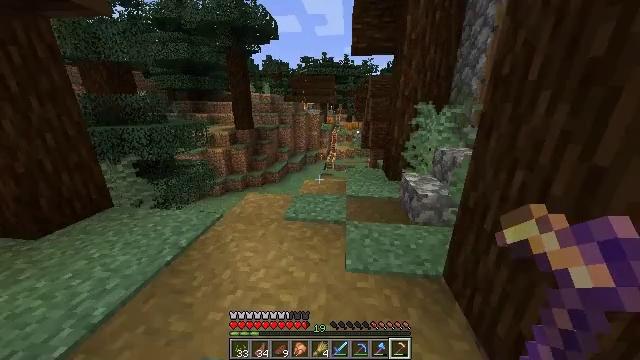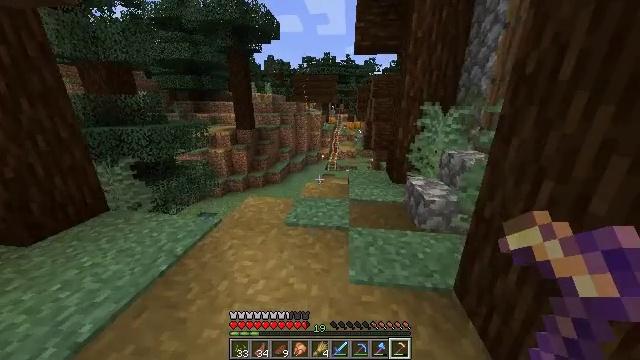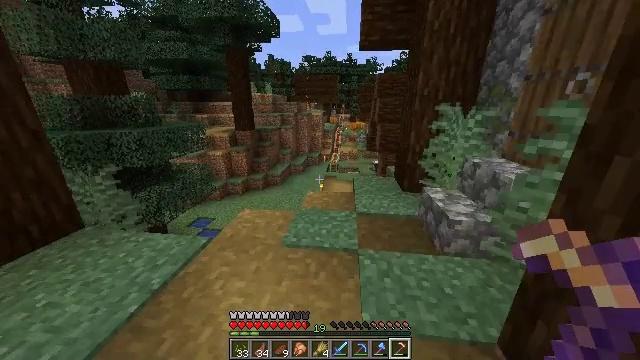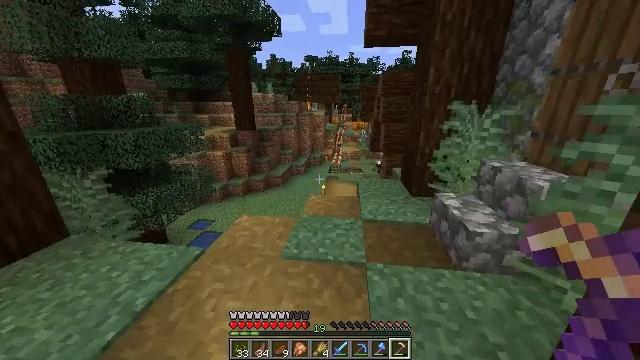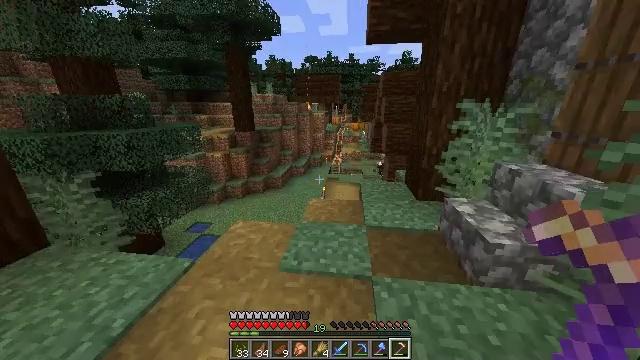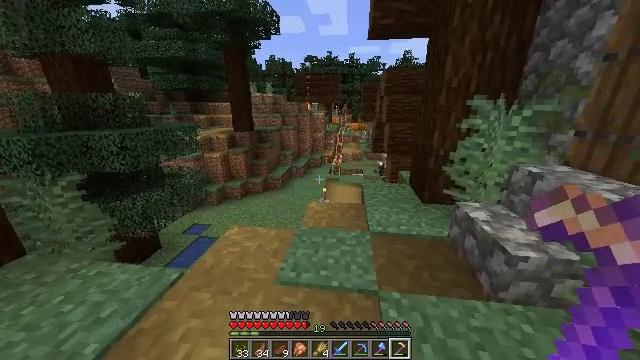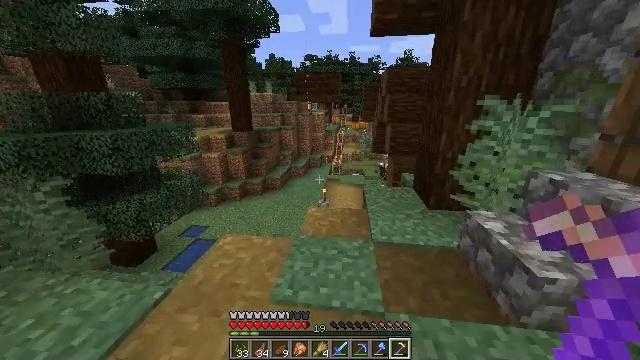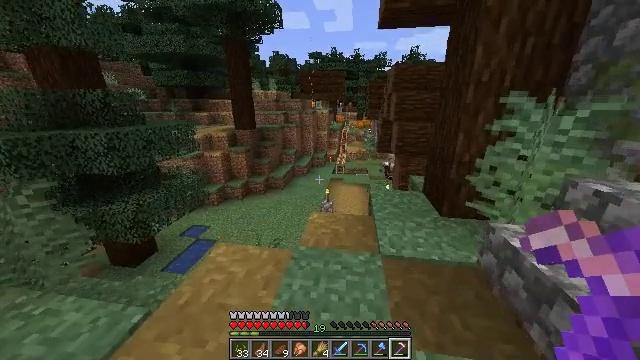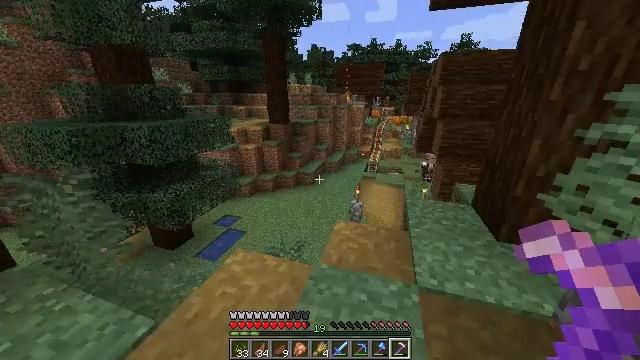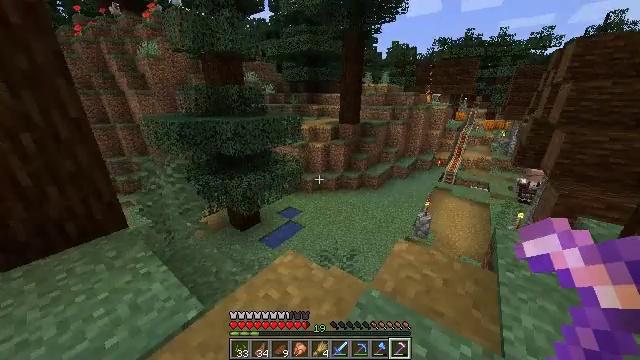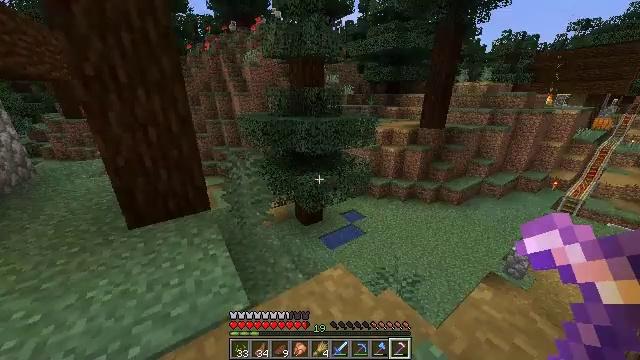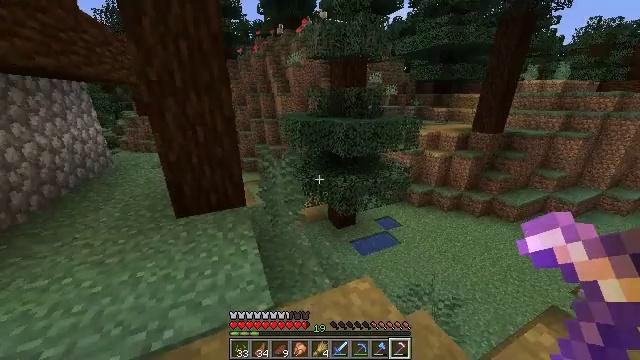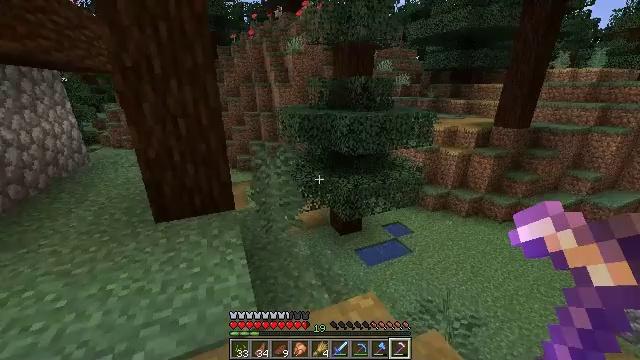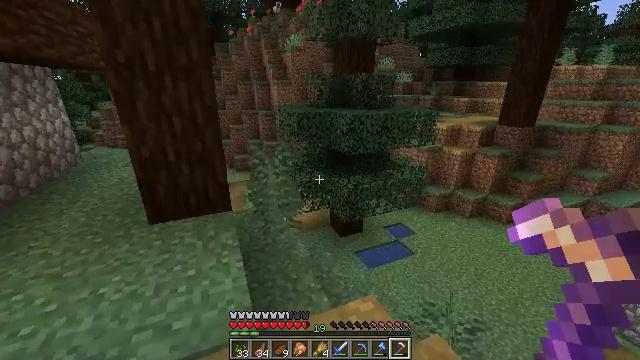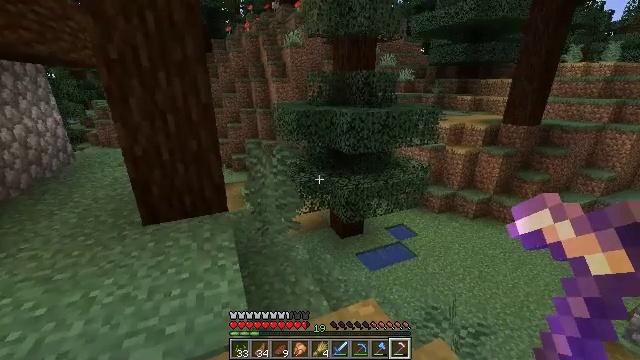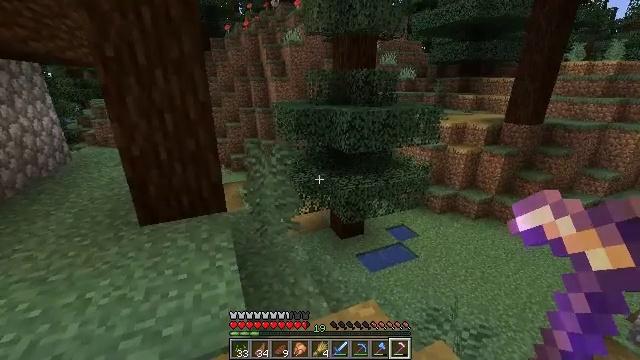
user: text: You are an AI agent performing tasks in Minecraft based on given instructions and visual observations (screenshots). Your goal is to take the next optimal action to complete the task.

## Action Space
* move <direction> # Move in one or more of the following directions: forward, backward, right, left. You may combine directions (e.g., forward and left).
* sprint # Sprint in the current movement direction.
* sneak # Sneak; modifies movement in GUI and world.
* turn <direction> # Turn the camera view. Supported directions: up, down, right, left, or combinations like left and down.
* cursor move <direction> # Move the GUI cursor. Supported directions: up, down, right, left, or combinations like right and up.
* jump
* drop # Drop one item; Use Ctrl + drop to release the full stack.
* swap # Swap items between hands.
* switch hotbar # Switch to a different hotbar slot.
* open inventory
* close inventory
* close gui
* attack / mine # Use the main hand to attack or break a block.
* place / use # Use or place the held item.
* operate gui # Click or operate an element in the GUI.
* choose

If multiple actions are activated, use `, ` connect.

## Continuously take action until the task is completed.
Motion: motion action
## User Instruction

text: Gather the powered rail to store in inventory.
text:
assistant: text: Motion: move forward
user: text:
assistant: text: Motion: move forward
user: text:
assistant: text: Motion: move forward
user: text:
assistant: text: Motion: move forward
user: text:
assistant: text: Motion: move forward
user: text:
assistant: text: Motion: move forward
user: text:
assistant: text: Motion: move forward, turn left
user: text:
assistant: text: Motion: move forward, turn left and down
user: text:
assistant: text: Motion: move forward, turn left
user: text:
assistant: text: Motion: turn left
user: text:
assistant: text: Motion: turn left
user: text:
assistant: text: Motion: no_op
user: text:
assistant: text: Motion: no_op
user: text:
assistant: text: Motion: no_op
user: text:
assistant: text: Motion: no_op
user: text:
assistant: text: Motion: no_op
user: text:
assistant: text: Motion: no_op
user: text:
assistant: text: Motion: no_op
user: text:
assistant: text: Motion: no_op
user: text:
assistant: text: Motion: no_op
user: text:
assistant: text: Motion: no_op
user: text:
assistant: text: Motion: no_op
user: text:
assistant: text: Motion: no_op
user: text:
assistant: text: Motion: turn right
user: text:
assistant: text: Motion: turn right
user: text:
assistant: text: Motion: turn right
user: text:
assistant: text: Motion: turn right
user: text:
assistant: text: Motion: turn right
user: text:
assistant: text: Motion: no_op
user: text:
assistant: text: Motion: no_op